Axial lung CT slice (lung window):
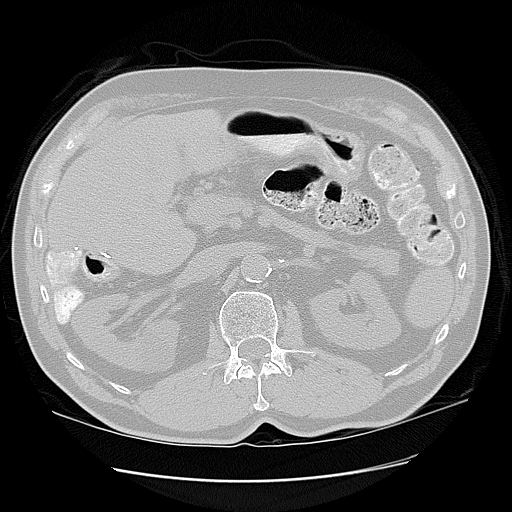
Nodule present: no